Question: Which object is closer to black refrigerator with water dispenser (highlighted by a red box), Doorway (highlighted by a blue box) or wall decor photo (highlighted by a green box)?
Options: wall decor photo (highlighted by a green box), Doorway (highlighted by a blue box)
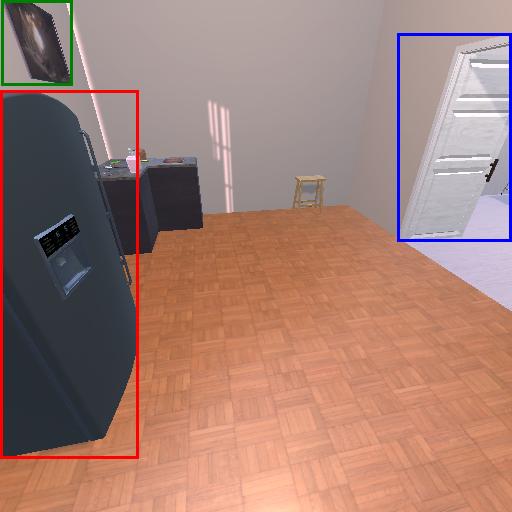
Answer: wall decor photo (highlighted by a green box)